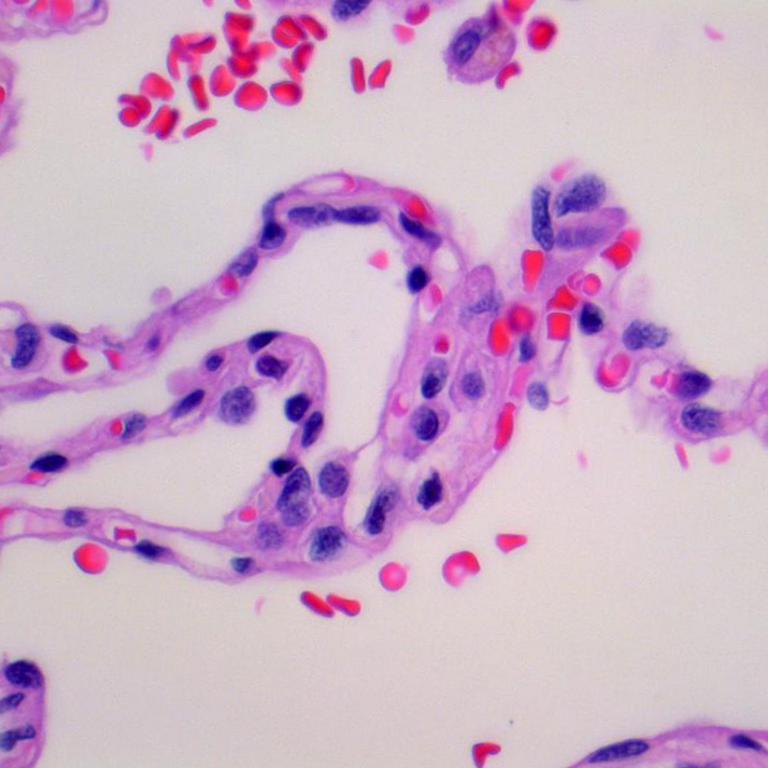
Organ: lung
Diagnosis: benign